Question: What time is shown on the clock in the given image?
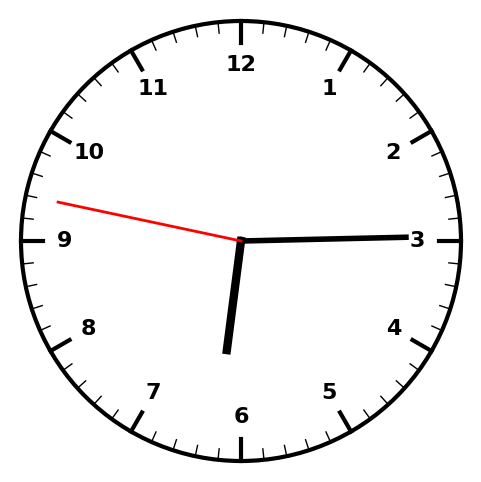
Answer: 06:14:47